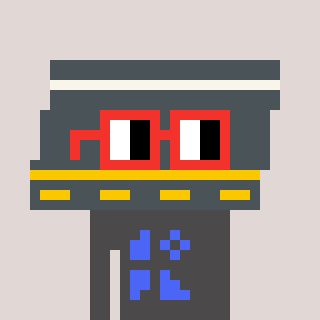
a pixel art character with square red glasses, a road-shaped head and a grayscale-colored body on a warm background